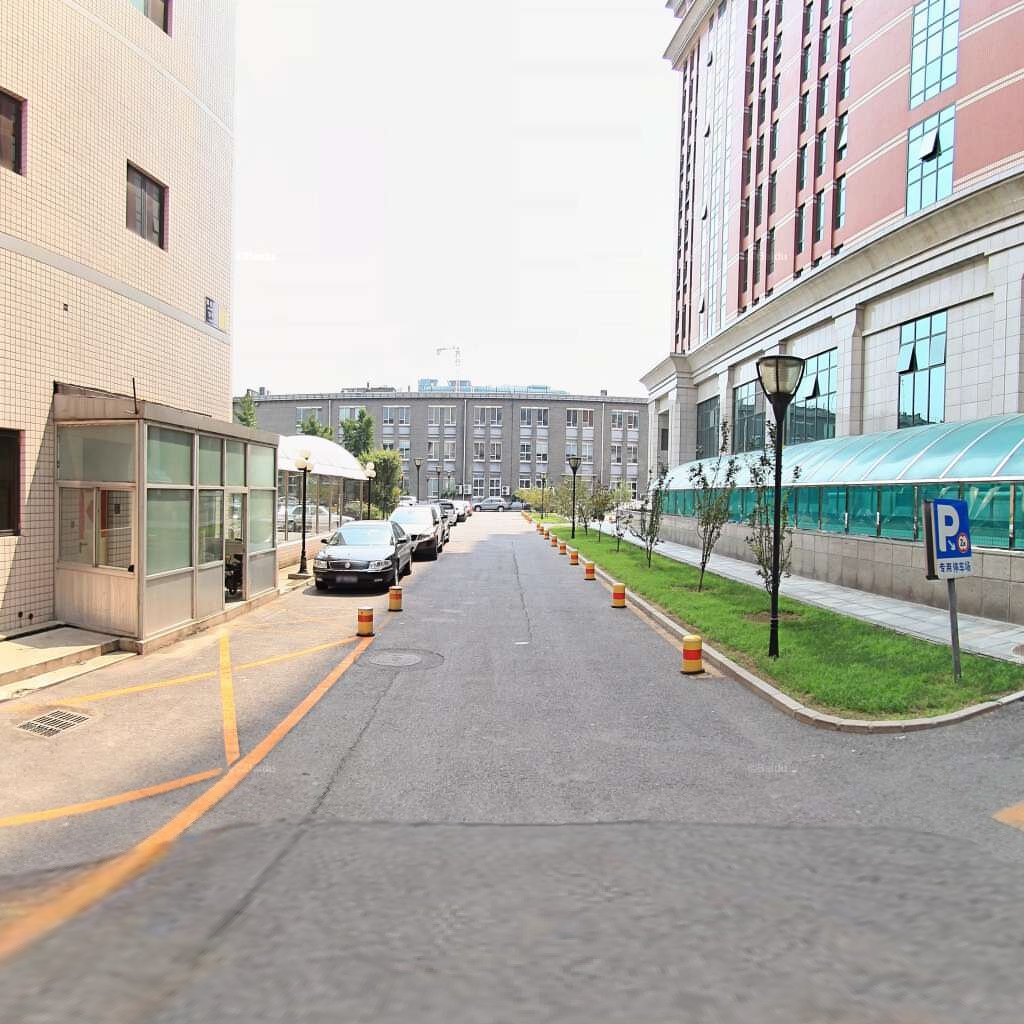
Region: Chaoyang
Road damage annotations: longitudinal crack, longitudinal crack, manhole cover